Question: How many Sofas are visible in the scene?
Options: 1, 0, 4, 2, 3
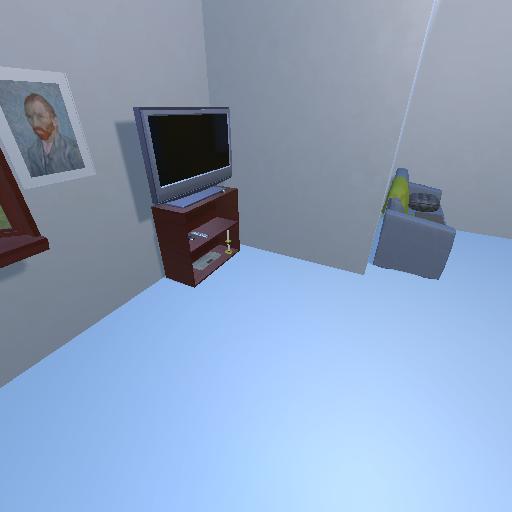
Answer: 1